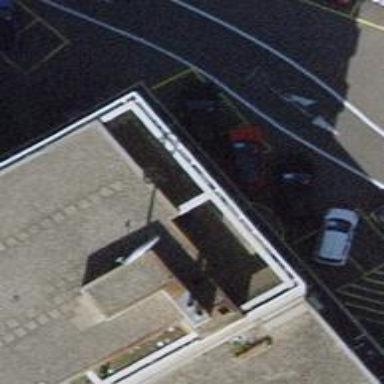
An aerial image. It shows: Car shop.